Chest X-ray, PA view. Patient: 50 years old, sex M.
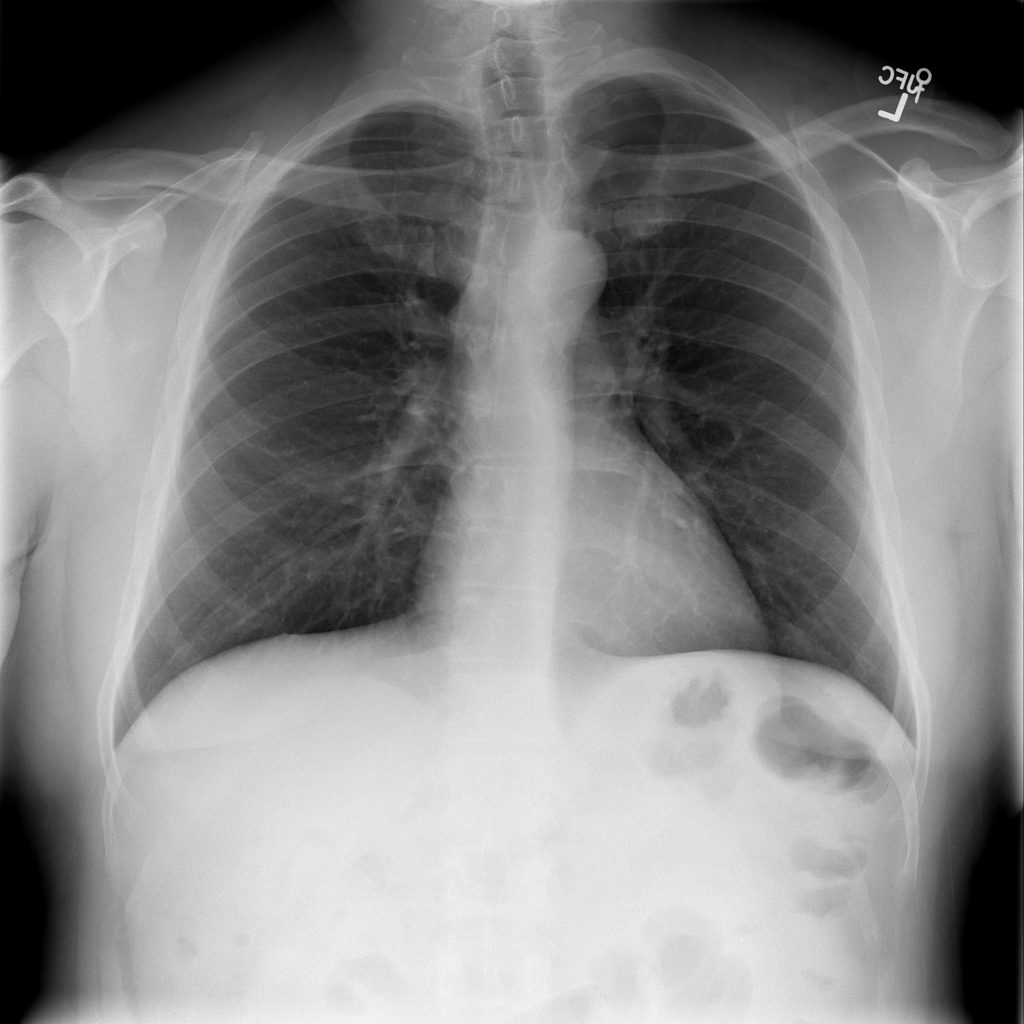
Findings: No Finding